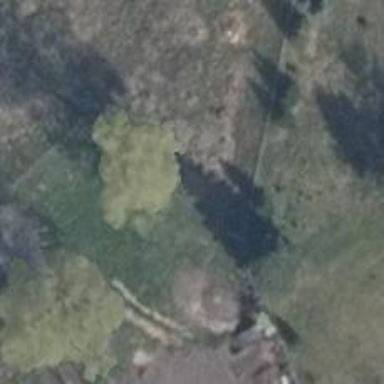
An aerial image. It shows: Single tag "natural: tree."